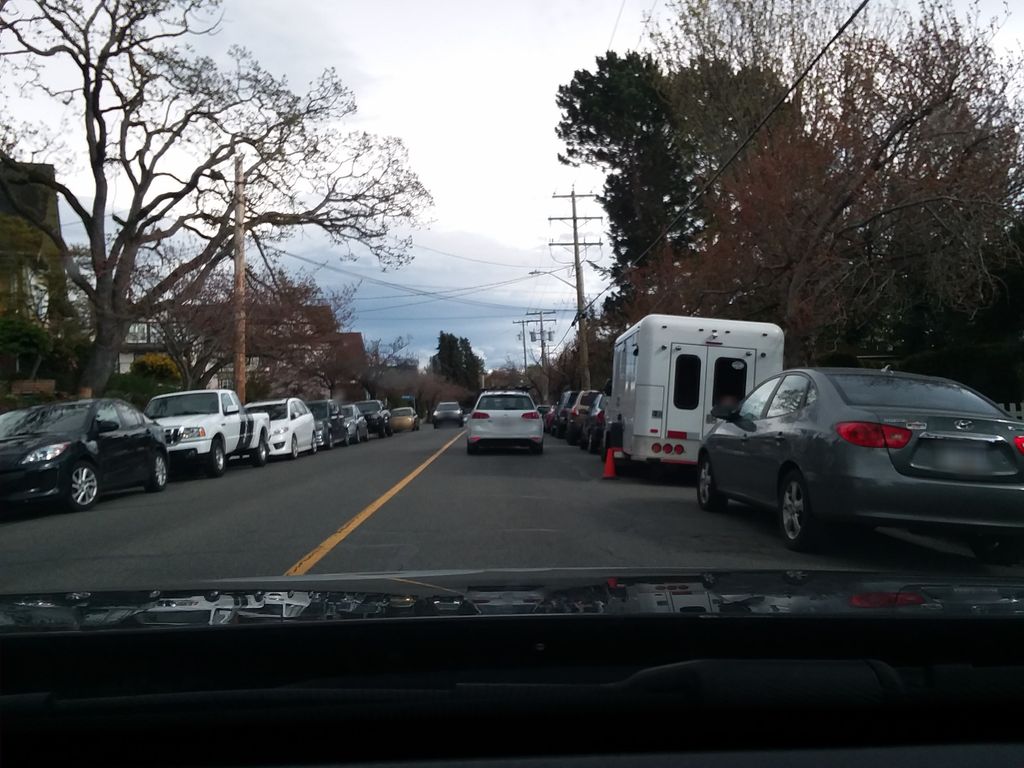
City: victoria